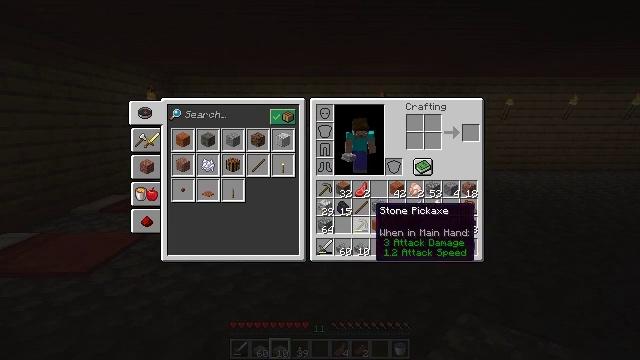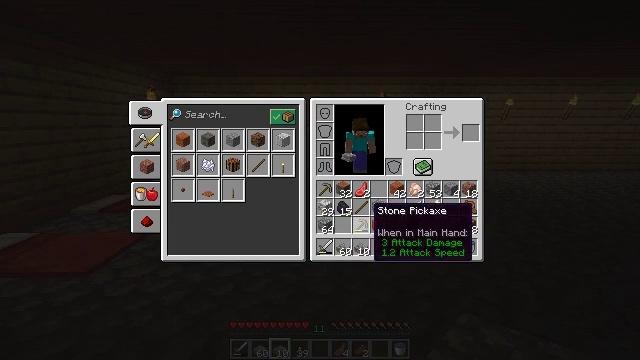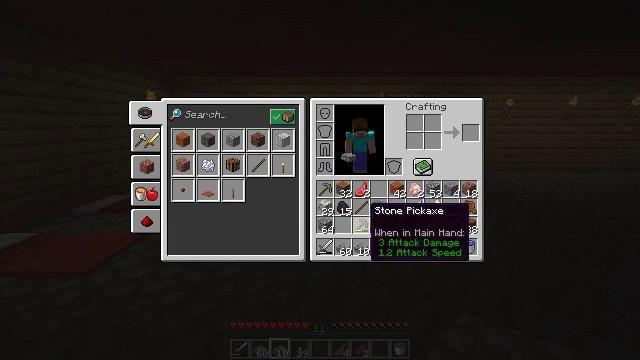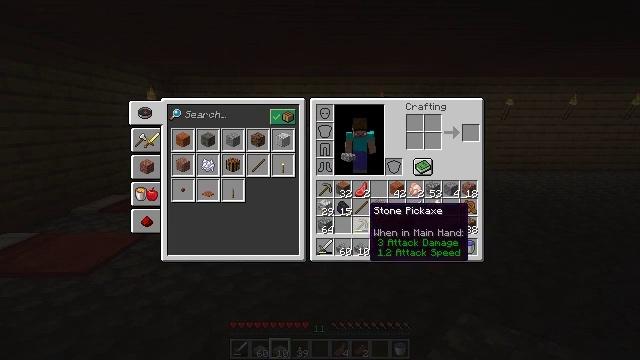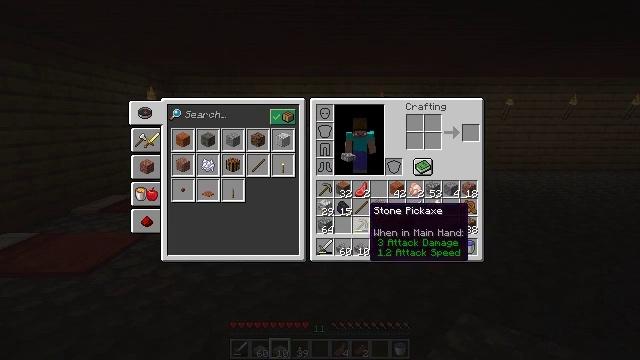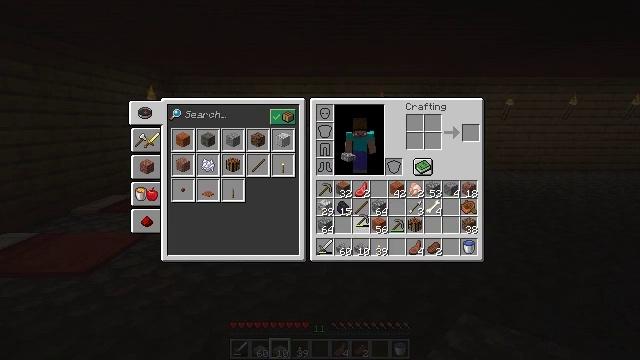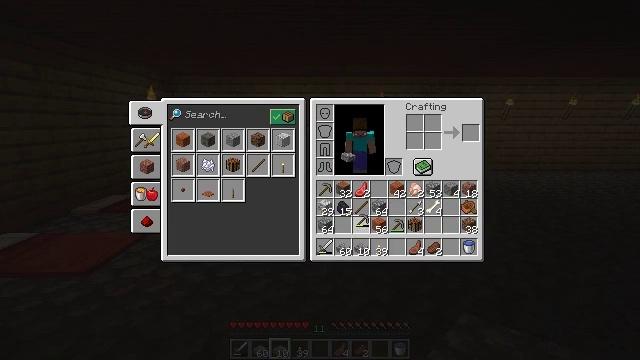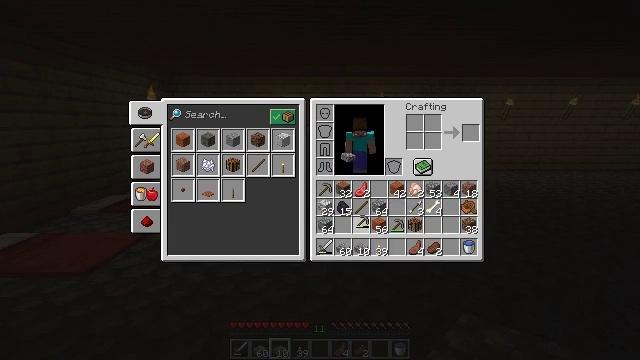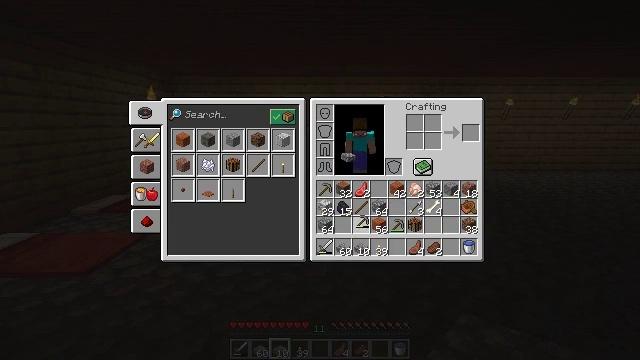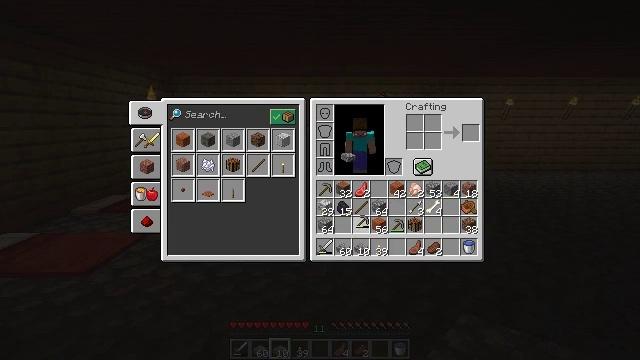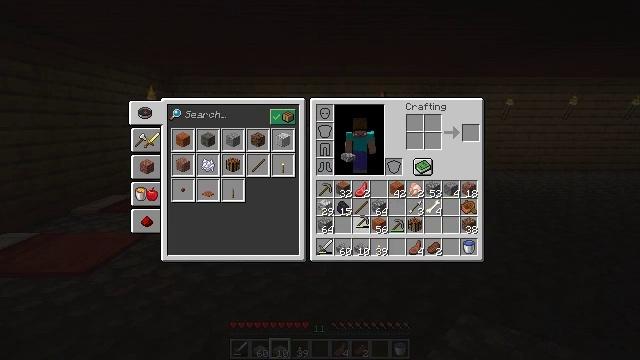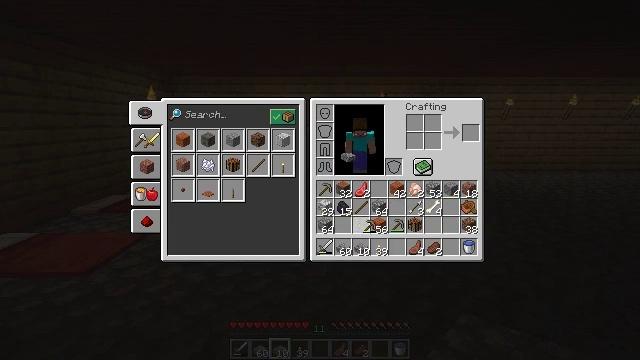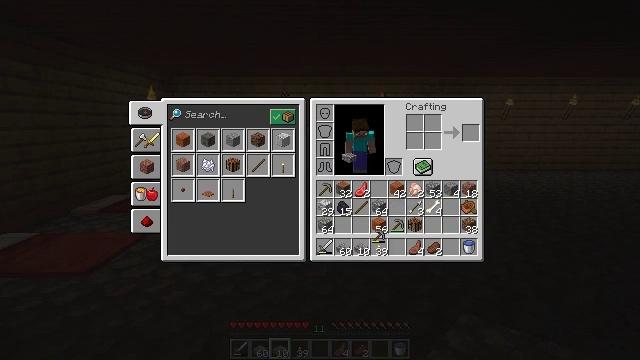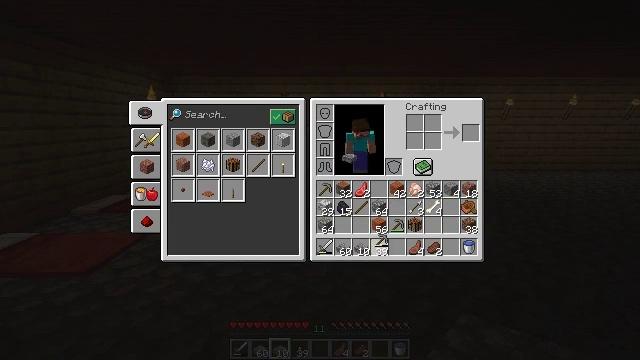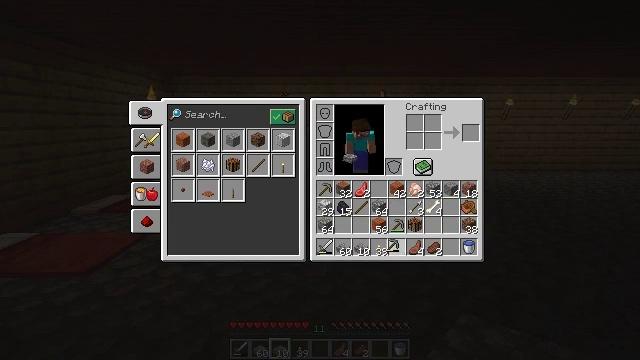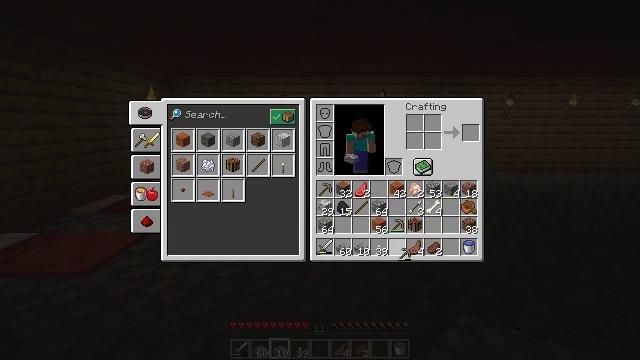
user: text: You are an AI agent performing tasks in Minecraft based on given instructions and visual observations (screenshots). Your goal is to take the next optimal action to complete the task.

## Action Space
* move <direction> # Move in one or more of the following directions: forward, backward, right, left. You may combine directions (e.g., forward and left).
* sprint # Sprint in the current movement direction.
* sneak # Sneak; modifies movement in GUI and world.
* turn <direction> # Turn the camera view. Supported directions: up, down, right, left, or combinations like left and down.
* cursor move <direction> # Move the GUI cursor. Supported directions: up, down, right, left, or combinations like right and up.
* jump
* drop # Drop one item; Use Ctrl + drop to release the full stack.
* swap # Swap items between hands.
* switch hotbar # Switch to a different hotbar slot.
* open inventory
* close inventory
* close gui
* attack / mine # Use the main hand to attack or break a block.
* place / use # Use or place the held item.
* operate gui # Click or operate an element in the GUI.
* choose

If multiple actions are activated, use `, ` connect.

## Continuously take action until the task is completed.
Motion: motion action
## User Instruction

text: Collect the red bed into your inventory.
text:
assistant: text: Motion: no_op
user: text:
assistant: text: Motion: no_op
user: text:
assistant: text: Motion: no_op
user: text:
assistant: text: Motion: no_op
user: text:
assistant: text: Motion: operate gui
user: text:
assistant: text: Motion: operate gui
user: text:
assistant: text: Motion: operate gui
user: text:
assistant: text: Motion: no_op
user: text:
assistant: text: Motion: no_op
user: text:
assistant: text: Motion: no_op
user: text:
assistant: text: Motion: cursor move right
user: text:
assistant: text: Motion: cursor move right and down
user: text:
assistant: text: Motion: no_op
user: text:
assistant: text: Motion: cursor move right
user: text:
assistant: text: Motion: cursor move right and down
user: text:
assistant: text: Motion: no_op
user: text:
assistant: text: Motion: no_op
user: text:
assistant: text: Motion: no_op
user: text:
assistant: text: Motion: no_op
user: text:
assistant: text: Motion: no_op
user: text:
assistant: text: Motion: no_op
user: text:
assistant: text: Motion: no_op
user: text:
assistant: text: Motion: no_op
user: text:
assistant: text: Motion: no_op
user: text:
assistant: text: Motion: operate gui
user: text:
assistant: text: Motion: operate gui
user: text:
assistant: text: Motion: operate gui
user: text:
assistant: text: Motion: no_op
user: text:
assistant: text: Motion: no_op
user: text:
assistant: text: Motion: no_op